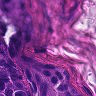
Metastatic tissue present: yes